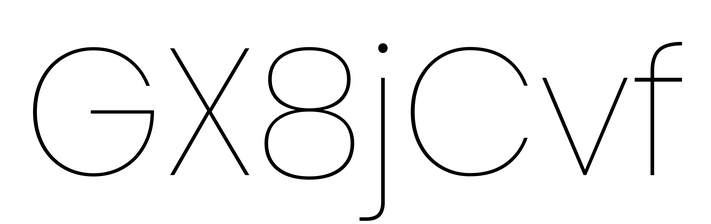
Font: Poppins-Thin